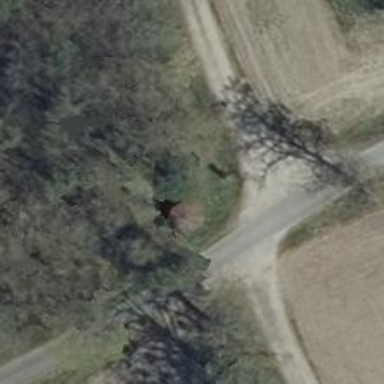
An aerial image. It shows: Shelter.